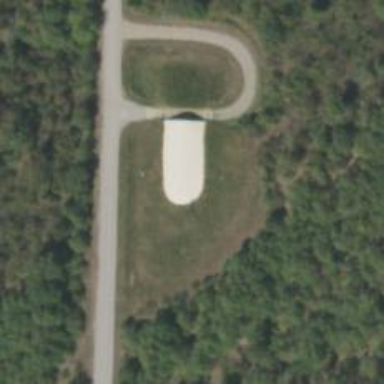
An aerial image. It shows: Military bunker.